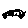
Label: car